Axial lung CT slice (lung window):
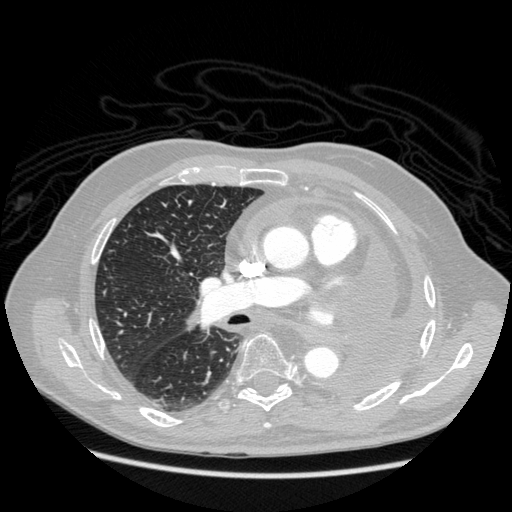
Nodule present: no